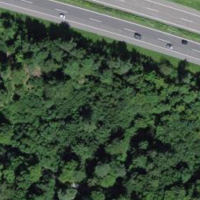
EUNIS habitat code: 57
Species observed at this site:
Pholidoptera griseoaptera